Question: I have created the following graphic ggplot

with the following code;
'''
p <- ggplot(df, aes(x=100*prop_select, y=(1500-s_meanResponse), fill=product)) +
geom_bar(stat='identity', width=2, alpha=.6, color='#333333') +
coord_cartesian(xlim = c(0, 5)) +
coord_flip()
print(p)
'''
I am attempting to intentionally overlap the bars. I would like to know how to change the z-index (depth) of each of the bars. I attempted to do this by simply reordering the levels of the factor column that determines my bars
'''
# Order by mean response to make sure that bars are layered correctly (does not work!)
# Switching this minus makes no difference to the bar z-index but does reverse legend entries
df <- df[sort.list(-df$s_meanResponse),]
df$product <- factor(df$product, levels=df$product)
'''
Anybody know if this is possible with ggplot2?
EDIT:
dataframe is structured similar to below
'''
df <- data.frame( product=c('a','b','c'), s_meanResponse=c(1120,1421,1320), prop_select=c(.3,.2,.5))
'''
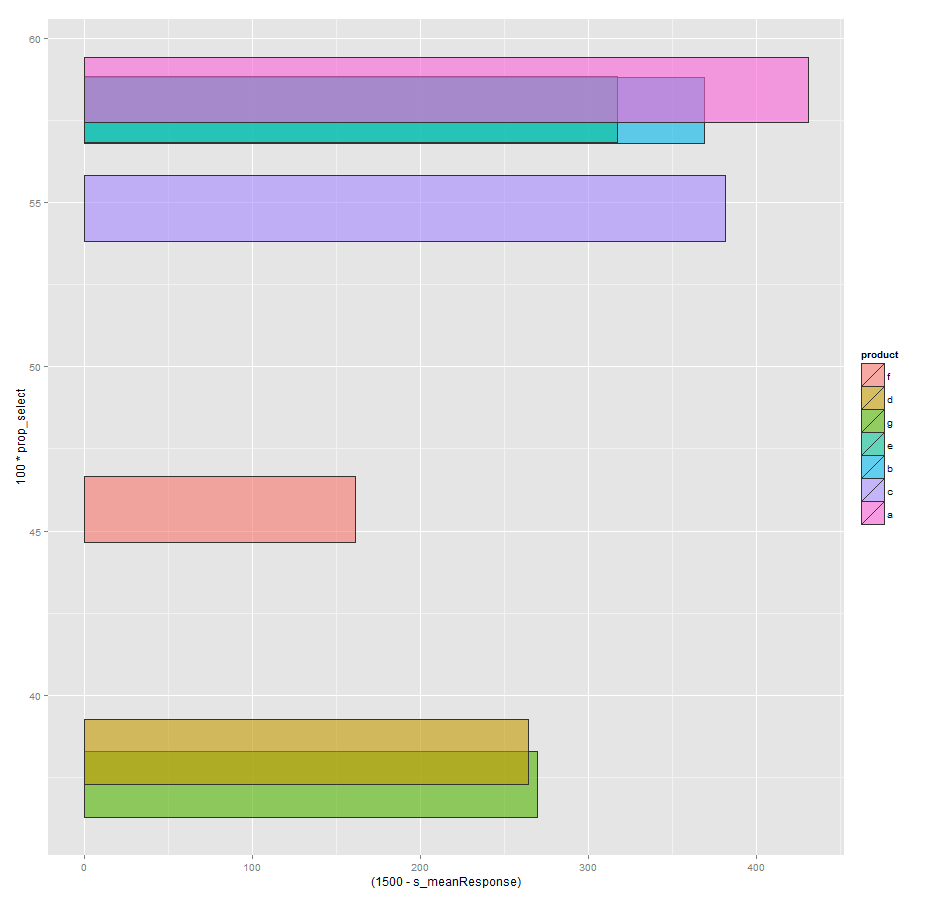
Answer: I'm using the following df with actual overlapping:
'''
df <- data.frame(product=c('a','b','c'),
s_meanResponse=c(1120,1421,1320),
prop_select=c(.311,.32,.329))
'''
It seems that the plotting order remains the same regardless of the factor levels ordering, instead it just plots bars from lowest to highest y-value. To achieve custom ordering, we'll have to do the following, plotting layers explicitly one by one in the desired order:
'''
geom_bars_with_order <- function(vals)
{
l <- list()
for (i in vals)
{
l <- c(l, geom_bar(data = df[df$product == i, ],
stat='identity', width=2, alpha=.6, color='#333333'))
}
l
}
# default order
ggplot(NULL, aes(x=100*prop_select, y=(1500-s_meanResponse), fill=product)) +
geom_bars_with_order(c("a", "b", "c")) +
coord_cartesian(xlim = c(0, 5)) +
coord_flip()
'''

'''
# custom order, "a" on top
ggplot(NULL, aes(x=100*prop_select, y=(1500-s_meanResponse), fill=product)) +
geom_bars_with_order(c("b", "c", "a")) +
coord_cartesian(xlim = c(0, 5)) +
coord_flip()
'''